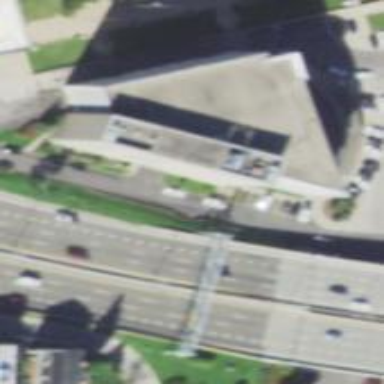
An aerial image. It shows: Police building.